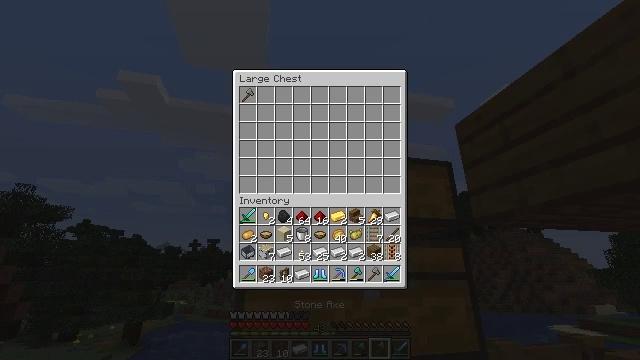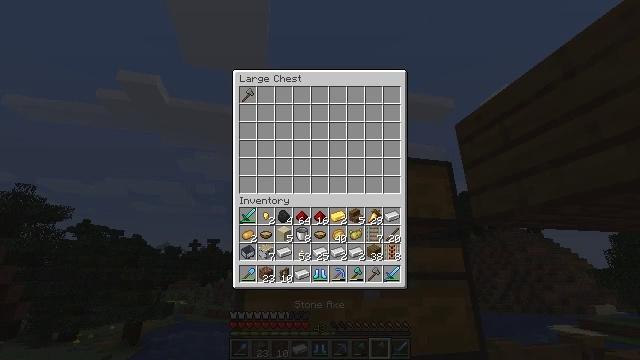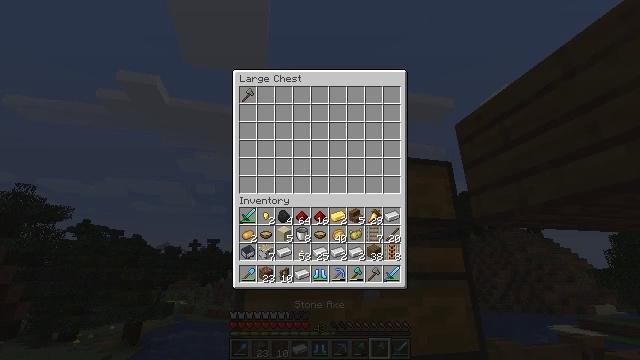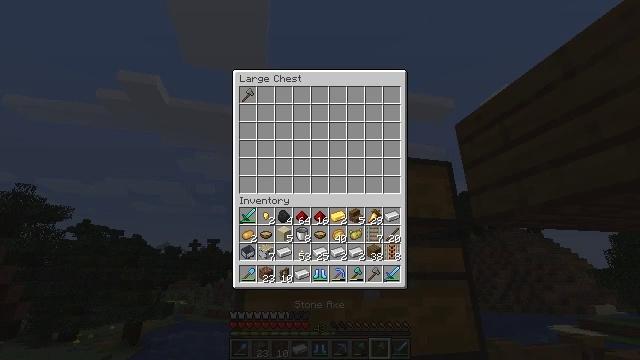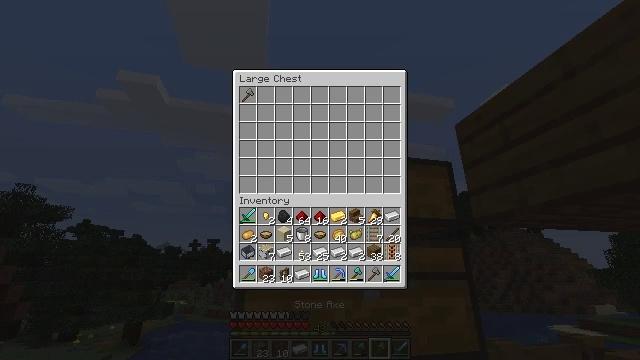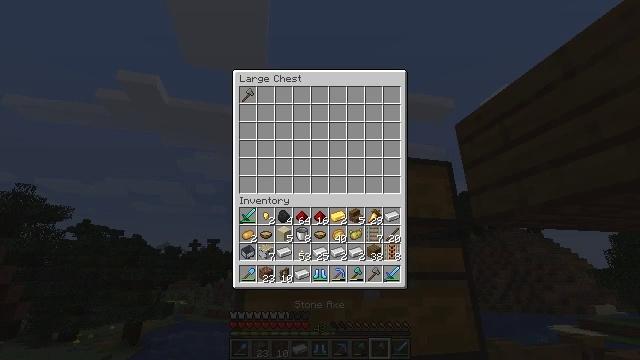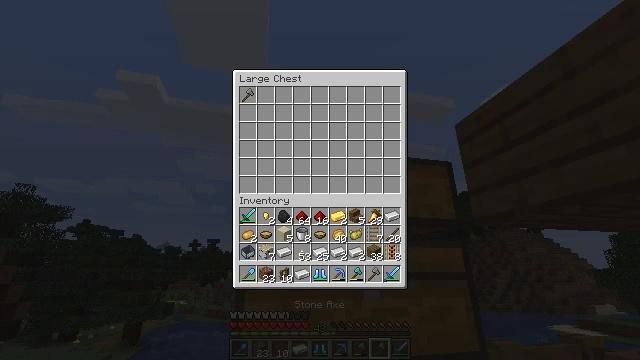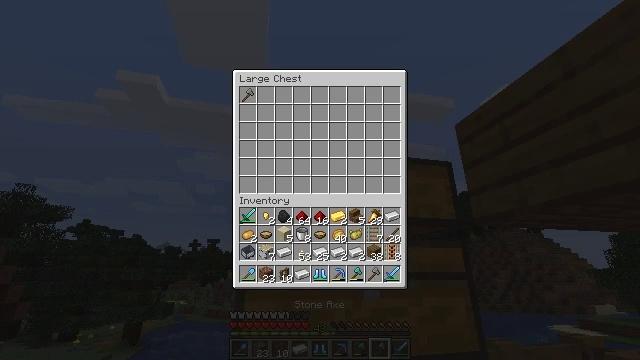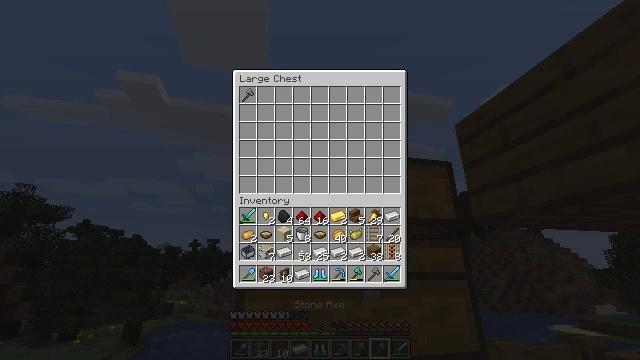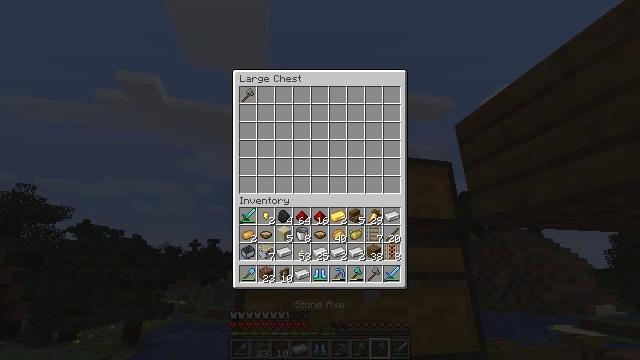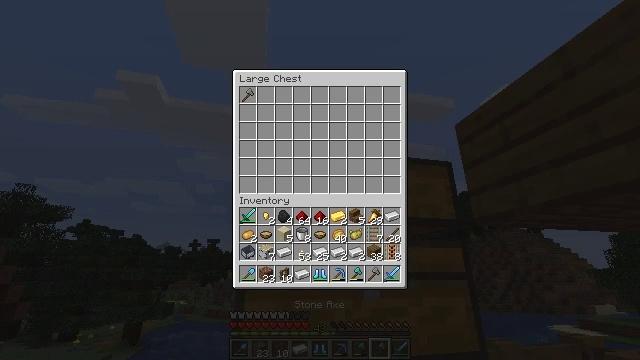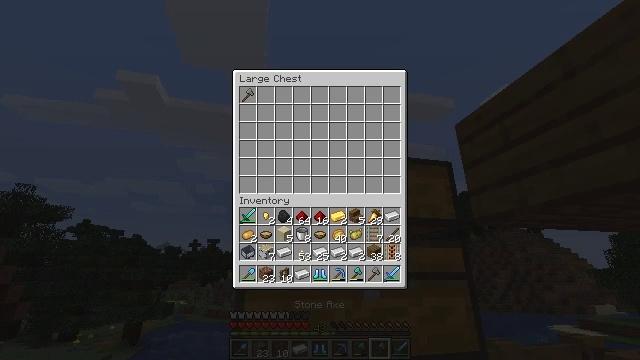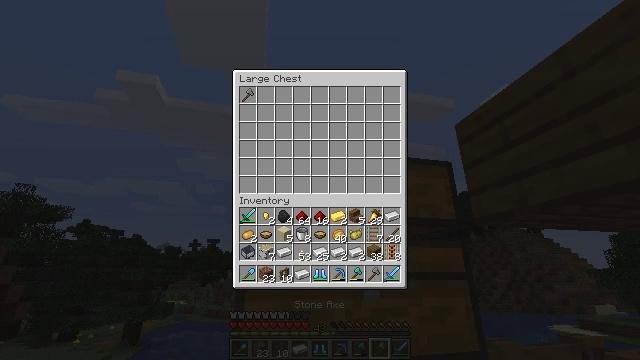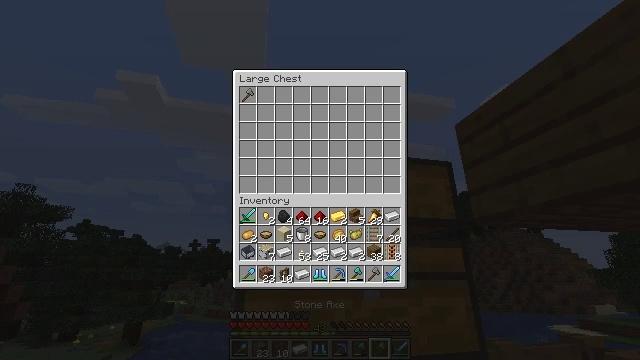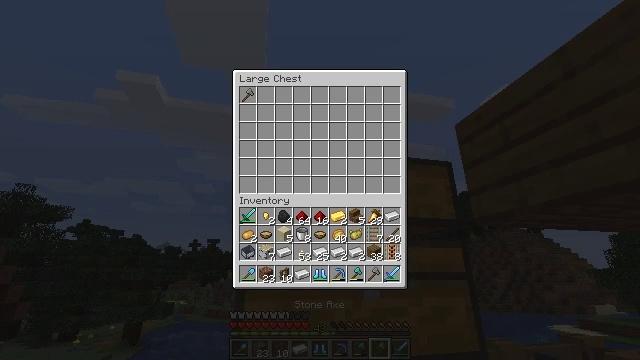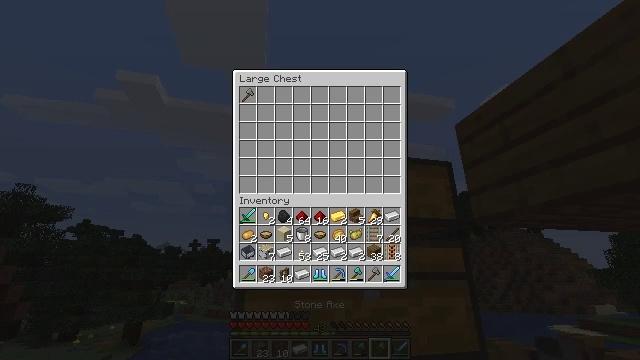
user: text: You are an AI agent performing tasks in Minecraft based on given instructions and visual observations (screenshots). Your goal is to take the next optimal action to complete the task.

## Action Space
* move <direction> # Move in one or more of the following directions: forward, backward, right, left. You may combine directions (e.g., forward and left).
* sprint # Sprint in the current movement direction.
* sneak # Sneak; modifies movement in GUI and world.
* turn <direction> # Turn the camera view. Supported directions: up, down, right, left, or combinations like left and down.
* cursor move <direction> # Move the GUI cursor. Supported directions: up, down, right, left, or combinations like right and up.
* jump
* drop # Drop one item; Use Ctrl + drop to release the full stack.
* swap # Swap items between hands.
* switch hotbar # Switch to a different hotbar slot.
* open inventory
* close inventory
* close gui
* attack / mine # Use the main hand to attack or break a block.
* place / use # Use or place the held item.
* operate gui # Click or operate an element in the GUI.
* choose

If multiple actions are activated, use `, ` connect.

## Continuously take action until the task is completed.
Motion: motion action
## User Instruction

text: Break the spruce fence to collect it.
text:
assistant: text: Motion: sneak, cursor move down
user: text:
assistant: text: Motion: sneak, cursor move down
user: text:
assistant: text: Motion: no_op
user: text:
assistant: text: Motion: no_op
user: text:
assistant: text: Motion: no_op
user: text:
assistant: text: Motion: no_op
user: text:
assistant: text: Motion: no_op
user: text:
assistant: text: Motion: no_op
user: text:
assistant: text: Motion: no_op
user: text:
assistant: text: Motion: no_op
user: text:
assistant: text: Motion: no_op
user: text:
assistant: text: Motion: cursor move left and up
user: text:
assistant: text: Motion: no_op
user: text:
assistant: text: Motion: no_op
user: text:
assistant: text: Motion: no_op
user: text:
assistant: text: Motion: no_op
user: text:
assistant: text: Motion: sneak
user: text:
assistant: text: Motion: sneak
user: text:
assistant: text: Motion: sneak
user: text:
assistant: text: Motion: sneak
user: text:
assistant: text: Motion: sneak
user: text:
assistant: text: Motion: sneak, operate gui
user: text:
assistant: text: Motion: sneak, operate gui
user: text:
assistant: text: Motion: sneak, operate gui
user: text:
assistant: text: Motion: sneak
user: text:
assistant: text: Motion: sneak
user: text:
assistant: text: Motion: sneak
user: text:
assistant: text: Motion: sneak
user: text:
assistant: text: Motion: sneak
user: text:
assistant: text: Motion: sneak